Question: I am trying to achieve a layout similar to that of a carousel. It needs to have images added horizontally with a checkbox field in the second row. I have a panel within a jscrollpane and individual images are added to the panel as labels. Please see screen shot.
<URL>

When I scroll the pane , the first row containing the images stays well within the panel..but if you notice the second row of checkboxes , it scrolls out of the panel. Here is the code ...
'''
JLabel lab1=new JLabel();
for (int ii=0; ii<imageFiles.length; ii++) {
GridBagConstraints constraint = new GridBagConstraints();
lab1 = new BufferedImage(w,h,BufferedImage.TYPE_INT_RGB);
constraint.gridx = ii;
constraint.gridy =0;
jPanel9.add(lab1,constraint);
}
for (int ii=0; ii<imageFiles.length; ii++) {
GridBagConstraints constraint1 = new GridBagConstraints();
constraint1.anchor = GridBagConstraints.SOUTH;
chkbox = new Checkbox("asdasdada");
constraint1.gridx = ii;
constraint1.gridy =1;
jPanel9.add(chkbox, constraint1);
}
'''
Not sure what is wrong..Any help is much appreciated..Thanks..
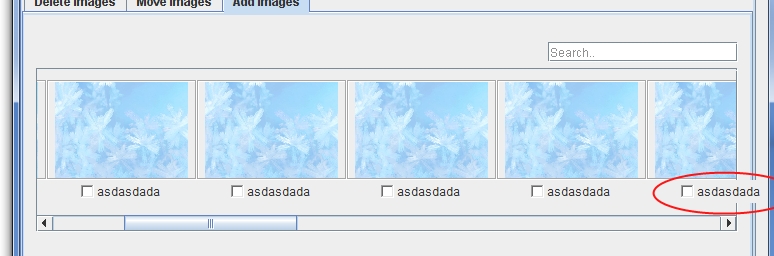
Answer: The problem is that you are mixing AWT components (heavyweight) with Swing components (lightweight). I have 2 recommendations:
- -
So in your code, replace 'Checkbox' by 'JCheckbox' and it should work just fine.